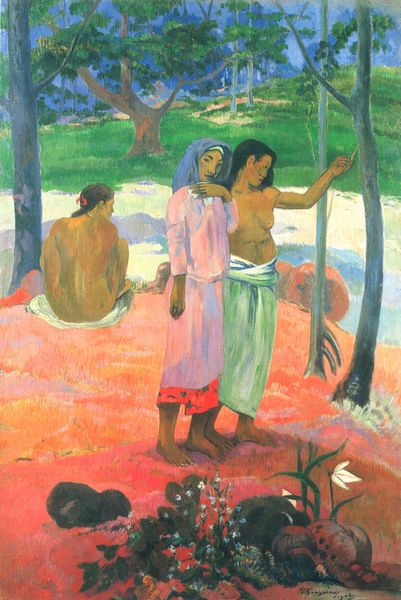
Titel: Der Ruf
Künstler: Paul Gauguin
Standort: Cleveland (Ohio)
Institution: The Cleveland Museum of Art
Schlagwörter: akt, baum, blau, felsen, feuer, gemälde, hand, haut, himmel, nackt, umhang, wasser, weiß, aquarell, bäume, fluss, frauen, gelb, grün, impressionismus, landschaft, menschen, mädchen, sand, ufer, blume, blumen, braun, brust, bunt, busen, damen, frankreich, frau, grau, kleid, orange, profil, rücken, schwarz, blüte, blüten, gras, rasen, rot, schleier, tuch, weg, wiese, expressionismus, leute, rock, alte, arm, stehen, stein, steine, bild, signatur, baumstamm, hügel, natur, stamm, boden, insel, haare, drei, paar, pflanzen, locken, rosa, wald, garten, brüste, farbig, füße, strand, liebe, röcke, afrika, farben, hang, violett, idylle, bretagne, kopftuch, datum, halbakt, nackte, exotik, exotisch, gauguin, waschen, paradies, südsee, lendentuch, expressionistisch, ideal, porträts, paul, barfuß, lilie, liebespaar, gaugin, indonesien, karibik, thaiti, paul gauguin, indianer, paul gaugin, tahiti, enthüllt, bloß, menchen, tropisch, blcik, eingeborene, indios, kokosnüsse, haiti, polynesien, hawaii, urwüchsig, gaugiun, eingeborere, malaysia, manguin, ganguin